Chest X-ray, PA view. Patient: 46 years old, sex M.
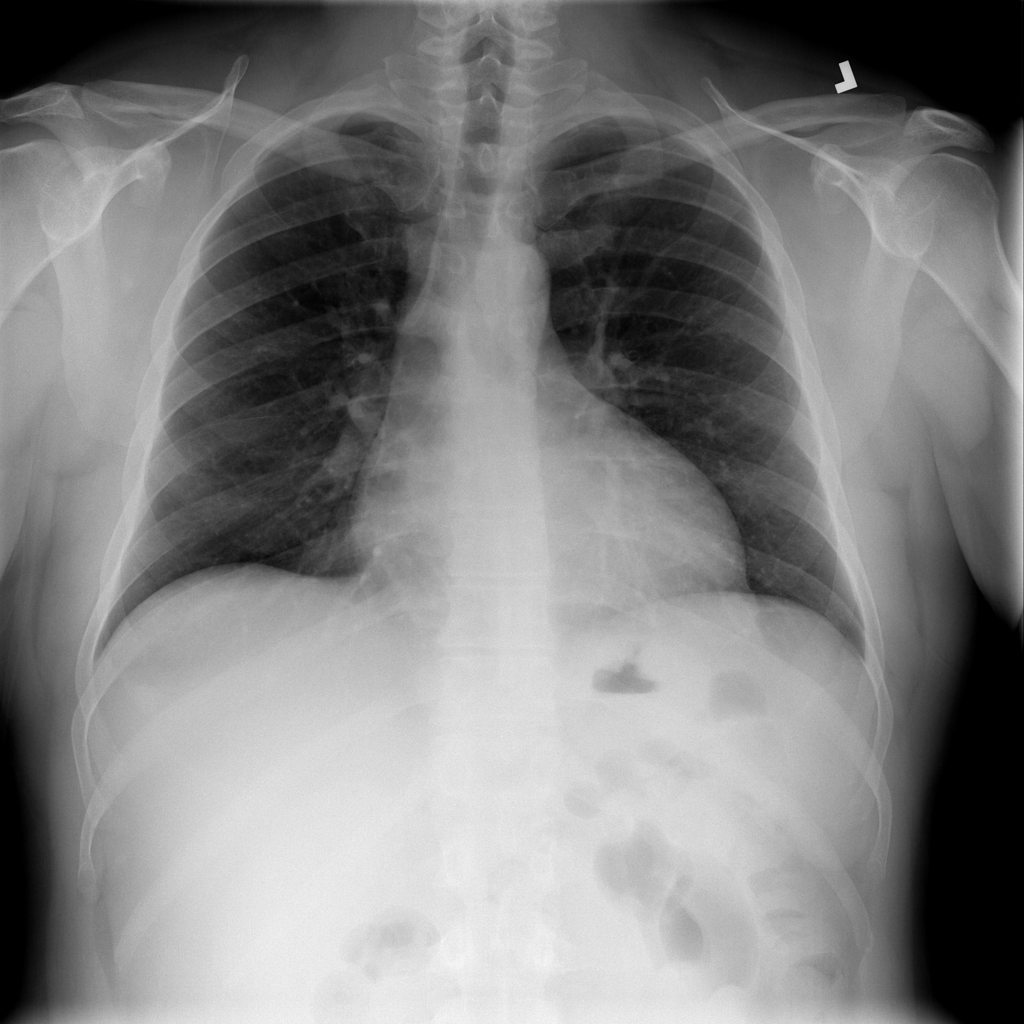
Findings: No Finding